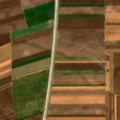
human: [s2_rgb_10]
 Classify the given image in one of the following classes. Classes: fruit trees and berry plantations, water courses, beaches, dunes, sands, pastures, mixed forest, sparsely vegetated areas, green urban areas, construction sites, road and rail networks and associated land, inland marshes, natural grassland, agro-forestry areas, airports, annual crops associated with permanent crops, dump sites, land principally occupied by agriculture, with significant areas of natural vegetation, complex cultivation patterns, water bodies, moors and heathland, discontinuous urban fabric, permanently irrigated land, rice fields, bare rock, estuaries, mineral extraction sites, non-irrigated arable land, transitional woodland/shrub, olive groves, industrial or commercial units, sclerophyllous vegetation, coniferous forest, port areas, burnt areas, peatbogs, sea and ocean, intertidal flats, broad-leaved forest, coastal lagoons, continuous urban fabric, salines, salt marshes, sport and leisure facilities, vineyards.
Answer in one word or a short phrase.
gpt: non-irrigated arable land